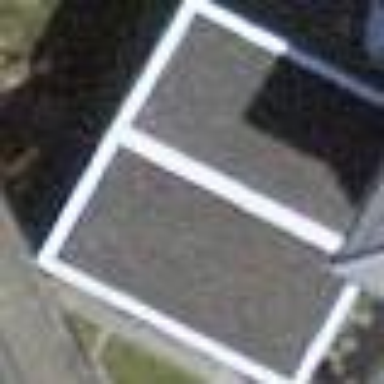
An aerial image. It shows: Garage.